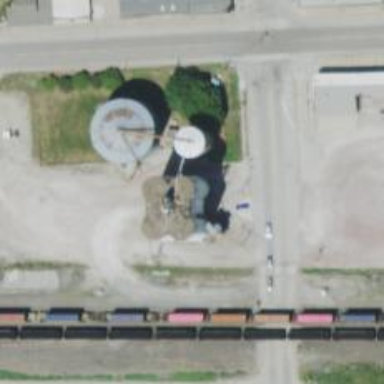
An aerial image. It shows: Silo.